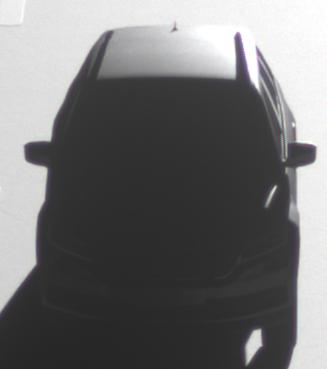
Make: Skoda
Model: Kodiaq 1.4 TSI
Detailed model: Kodiaq
Model produced from: 2017/03
Model produced until: 2018/05
Doors: 5
Color: gray
Road condition: dry road
Daytime: sunrise or sunset
Contrast: high contrast